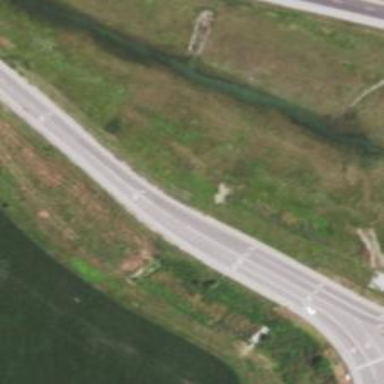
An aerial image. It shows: Road with left marking.